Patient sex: F
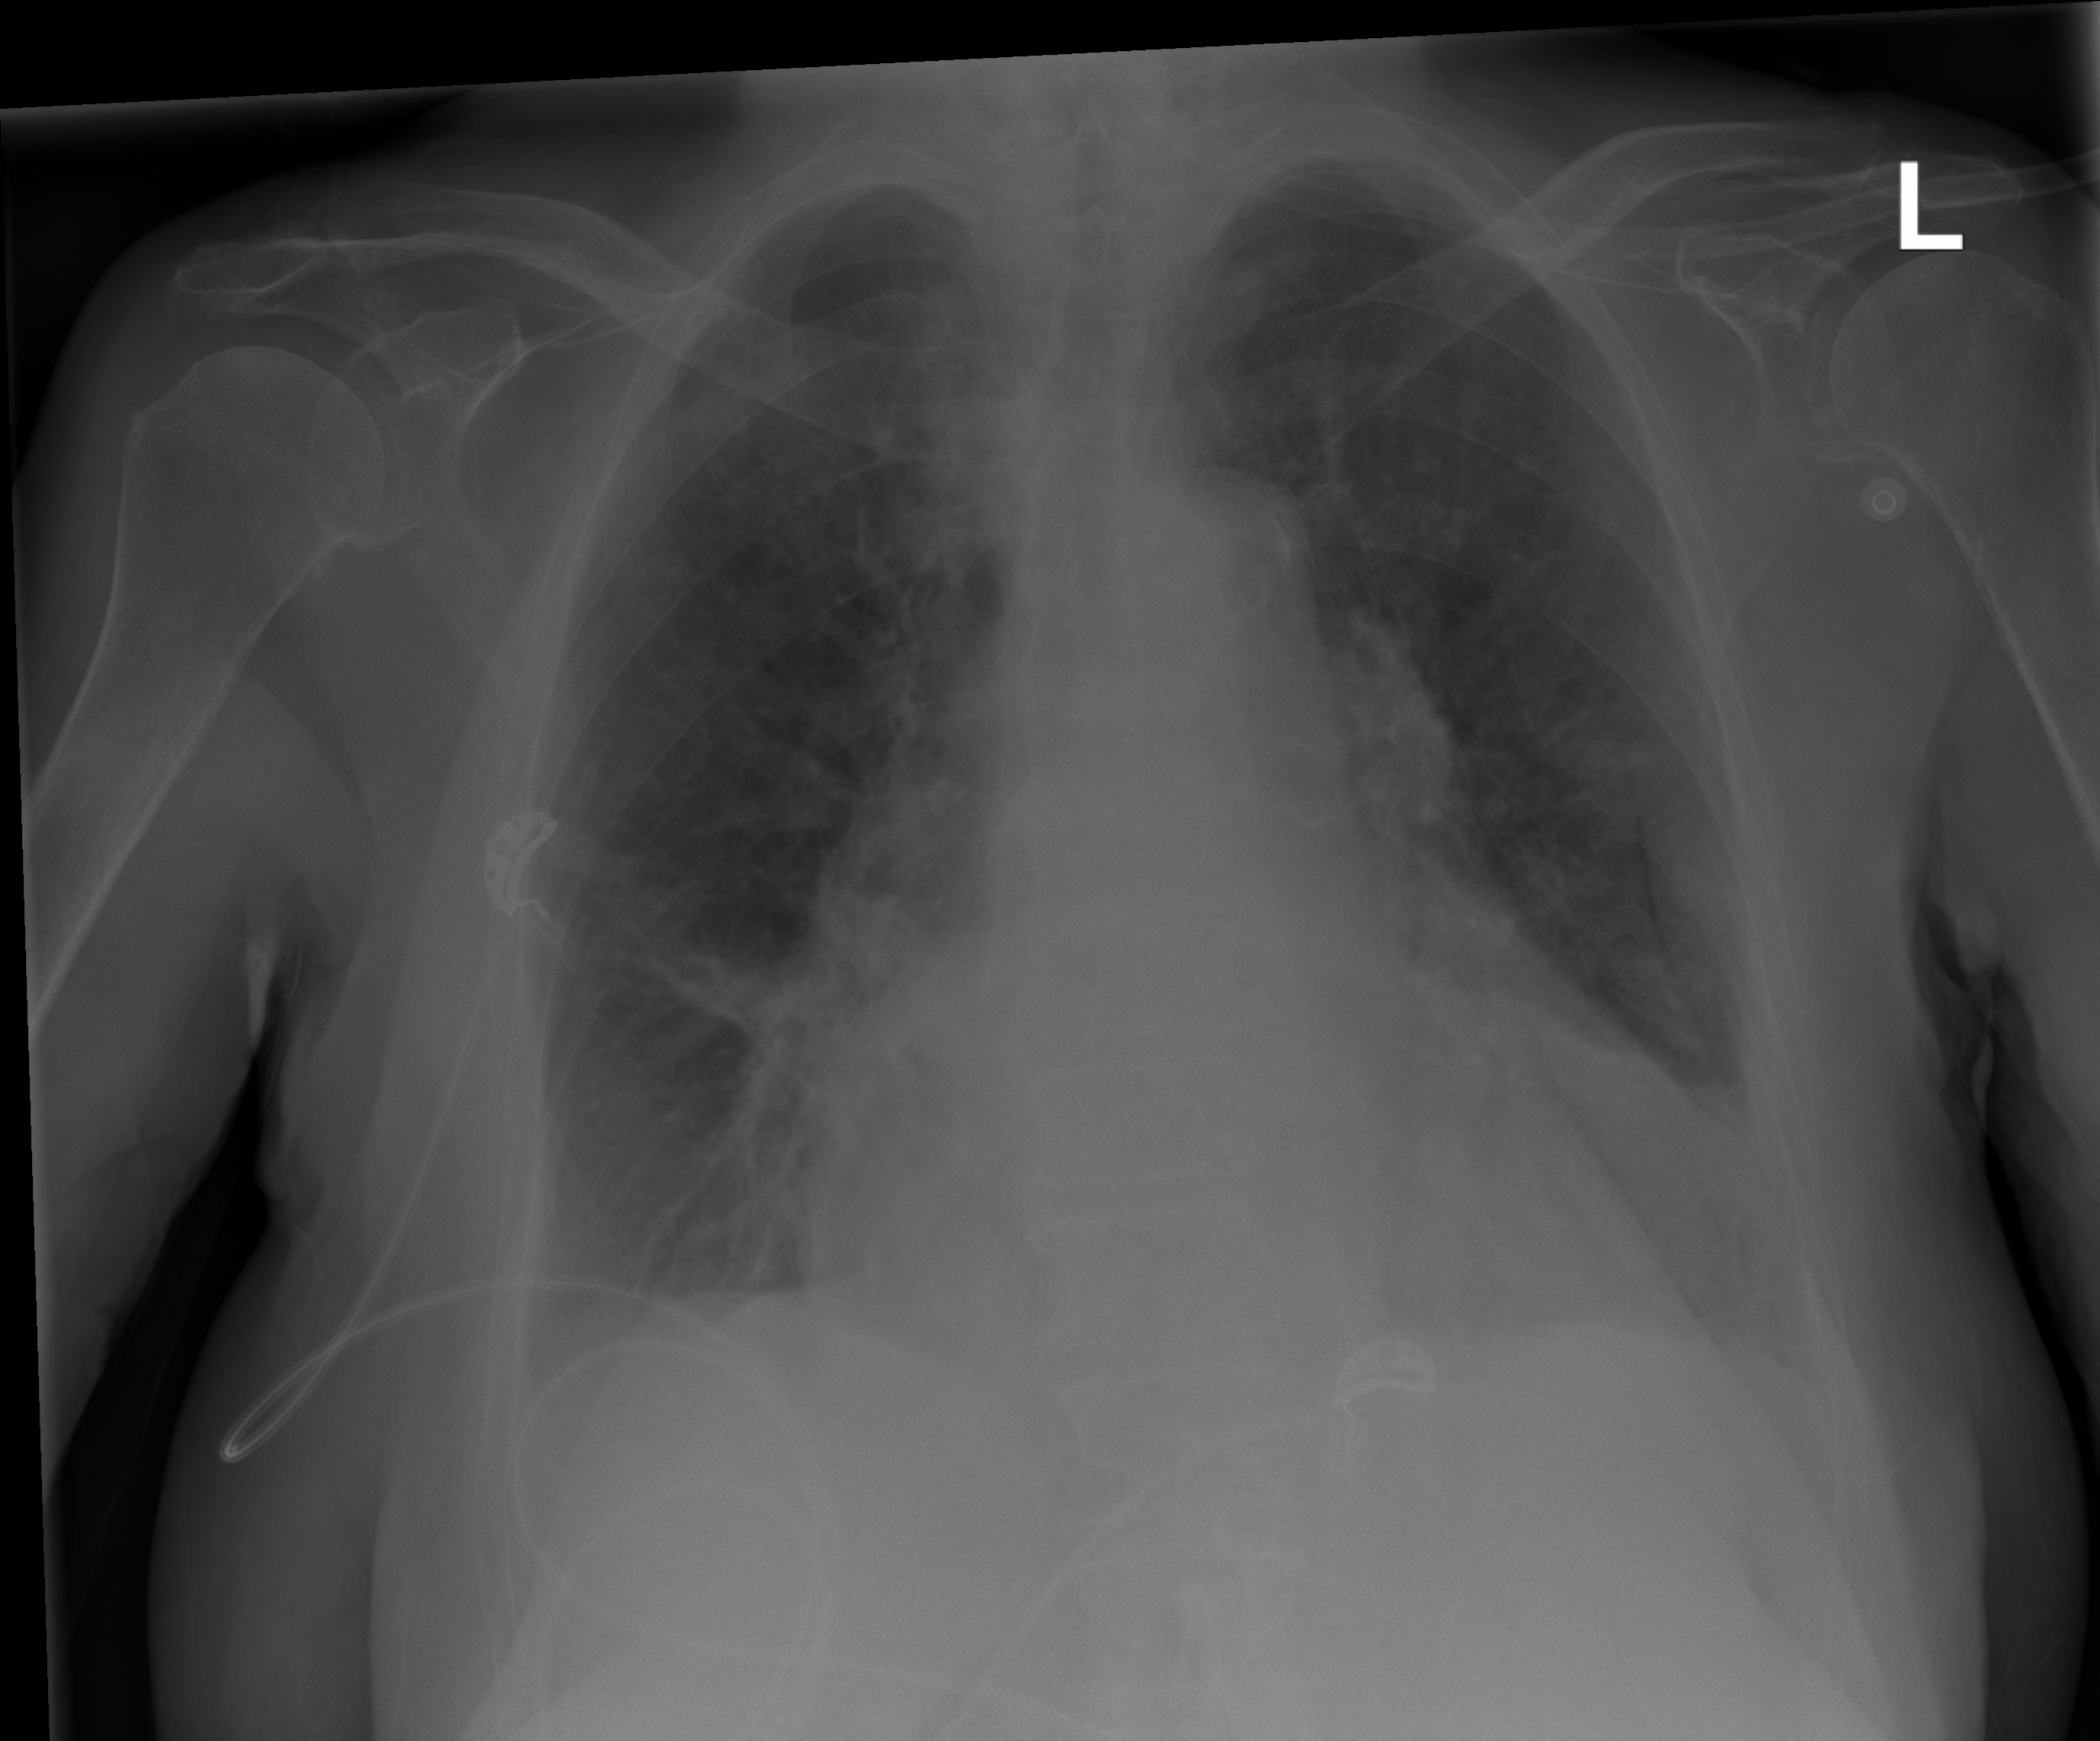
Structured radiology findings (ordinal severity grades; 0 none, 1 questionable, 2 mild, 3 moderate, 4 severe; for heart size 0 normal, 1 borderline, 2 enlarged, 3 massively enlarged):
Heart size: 3
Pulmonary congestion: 2
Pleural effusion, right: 0
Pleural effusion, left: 0
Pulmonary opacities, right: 2
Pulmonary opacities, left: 1
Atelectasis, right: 2
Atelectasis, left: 2